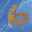
Label: 6